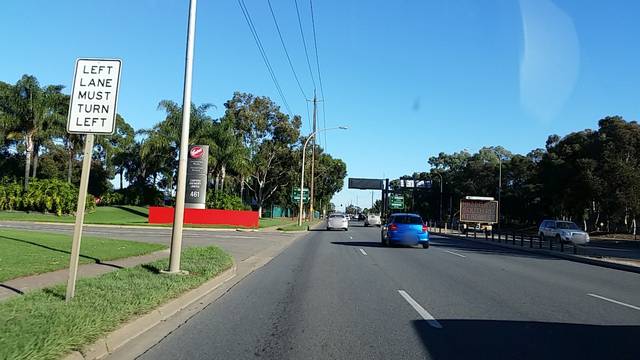
Region: Australia
Coordinates: -34.872, 138.571